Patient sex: M
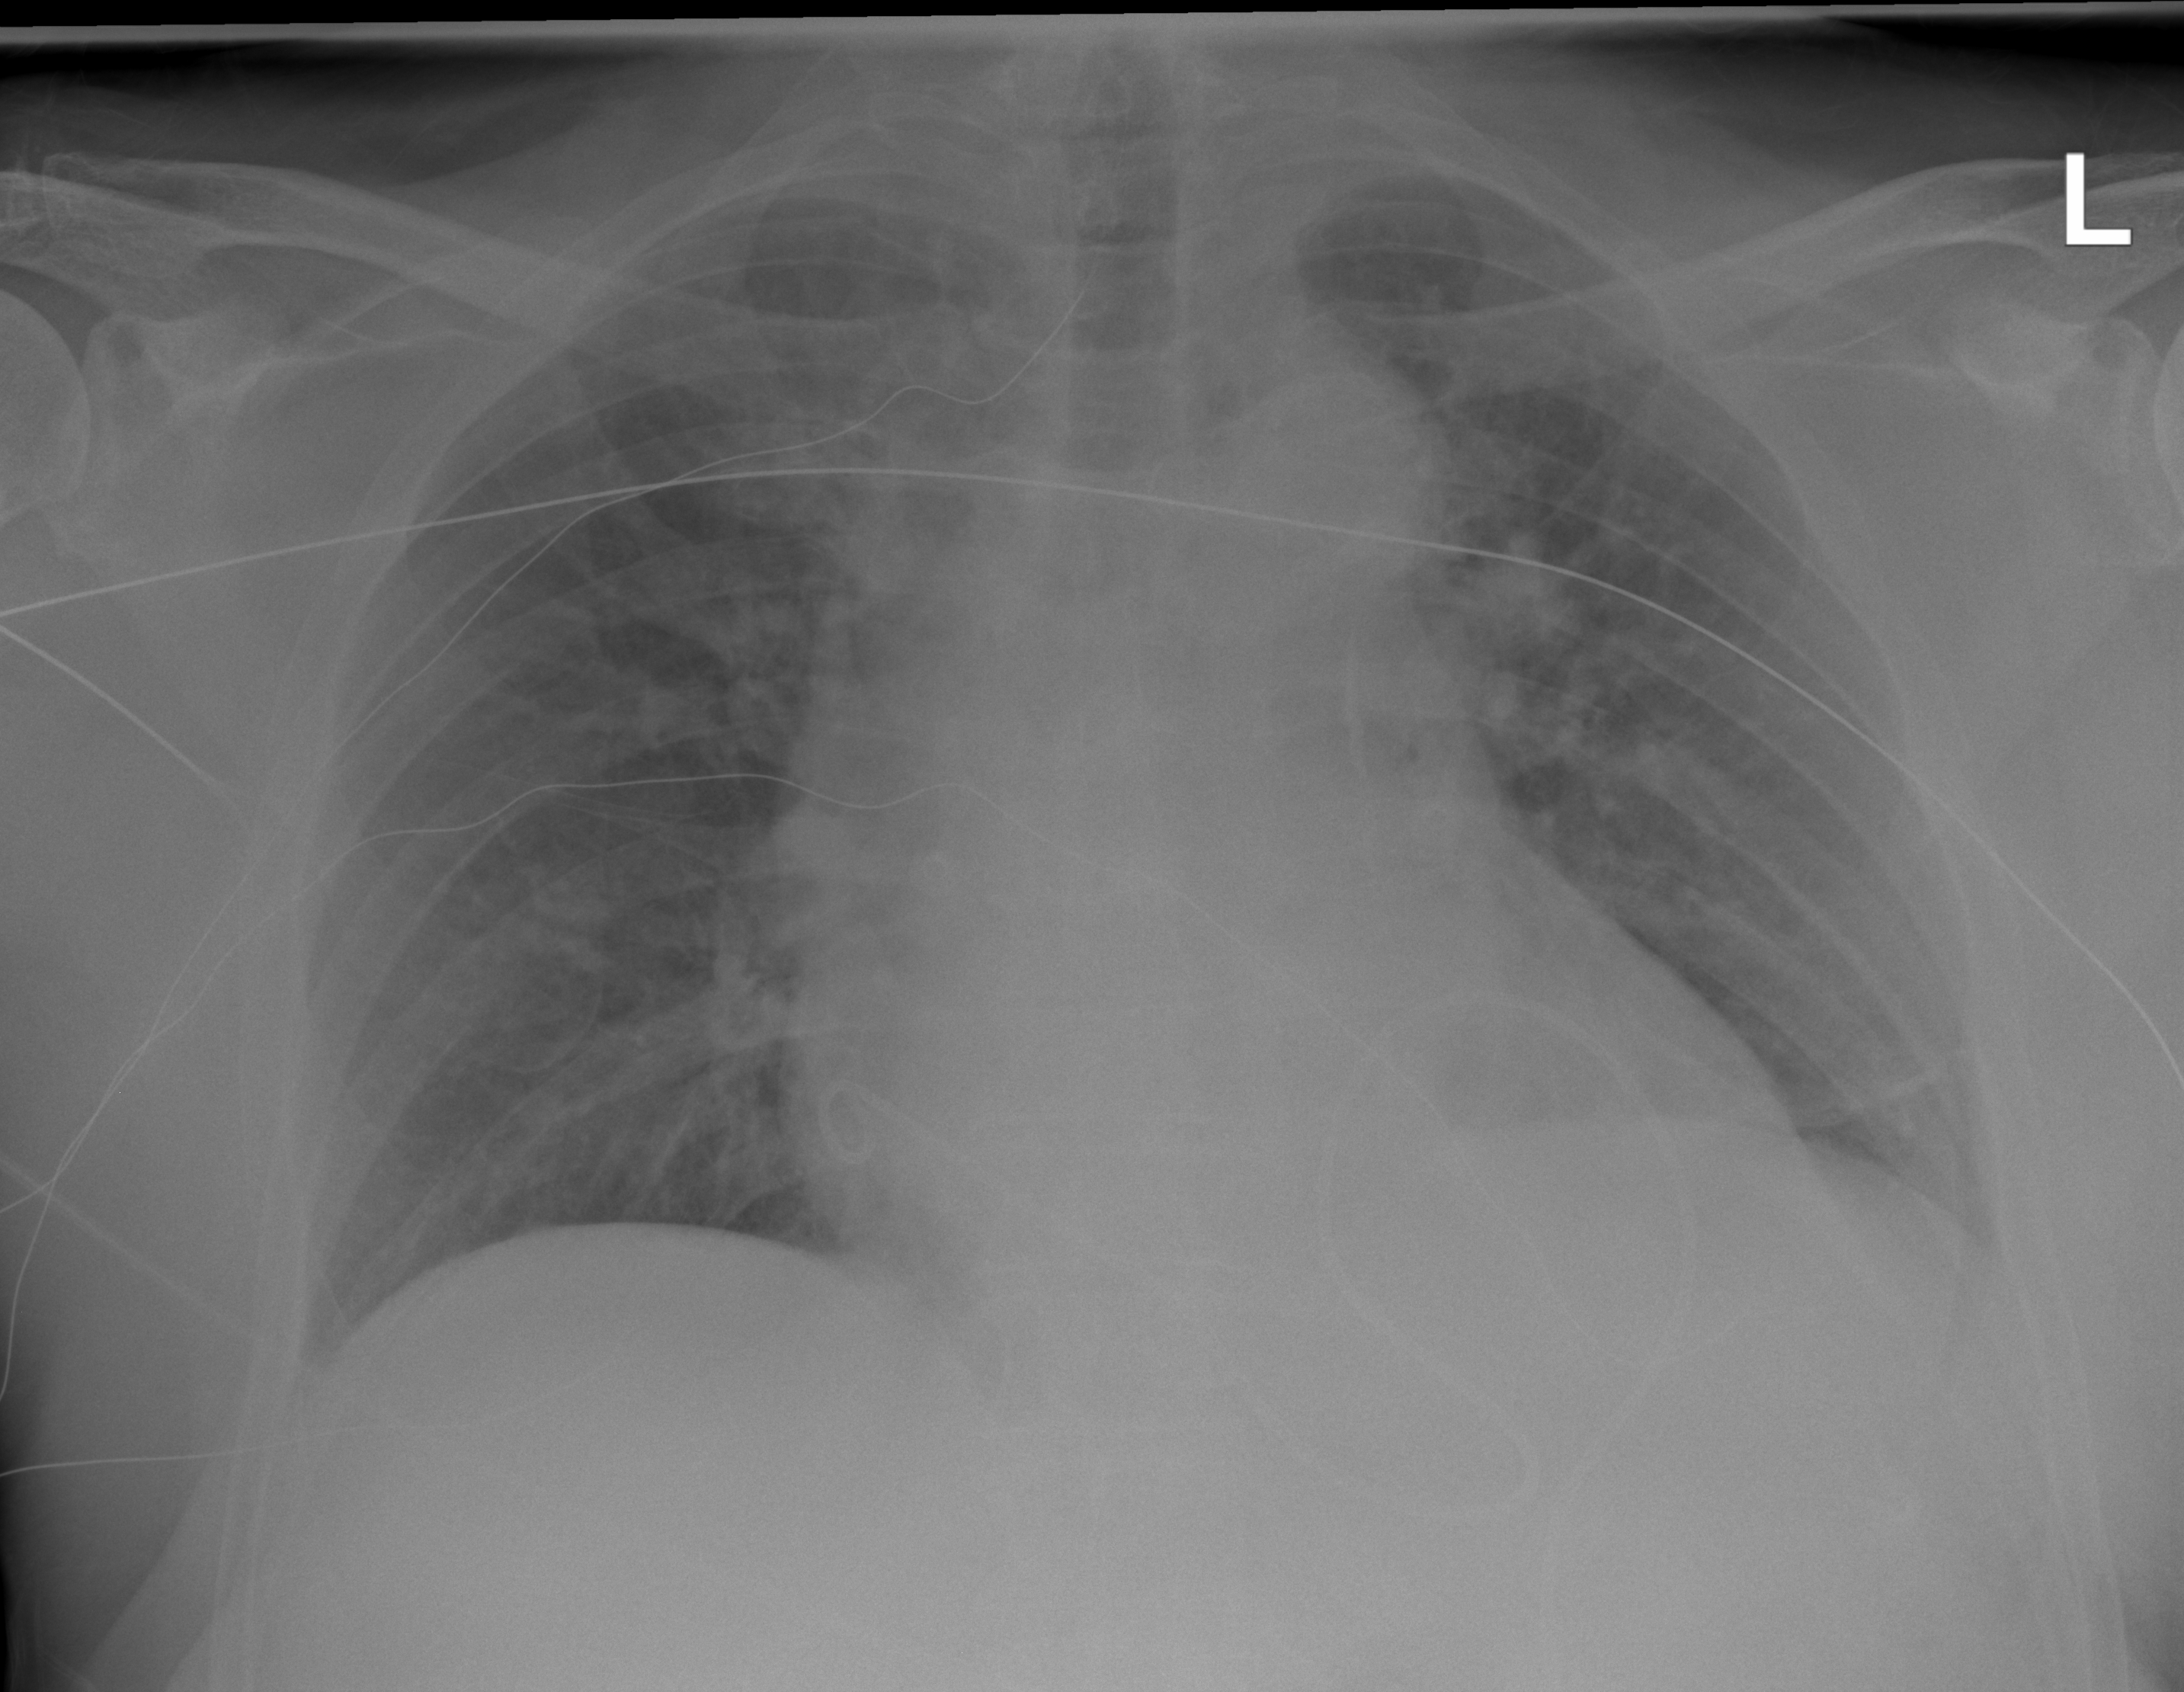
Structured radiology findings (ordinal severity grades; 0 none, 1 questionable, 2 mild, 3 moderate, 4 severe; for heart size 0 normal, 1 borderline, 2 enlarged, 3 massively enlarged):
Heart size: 2
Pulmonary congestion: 0
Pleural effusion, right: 0
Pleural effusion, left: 2
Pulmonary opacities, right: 0
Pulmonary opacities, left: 0
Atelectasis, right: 0
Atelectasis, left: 0